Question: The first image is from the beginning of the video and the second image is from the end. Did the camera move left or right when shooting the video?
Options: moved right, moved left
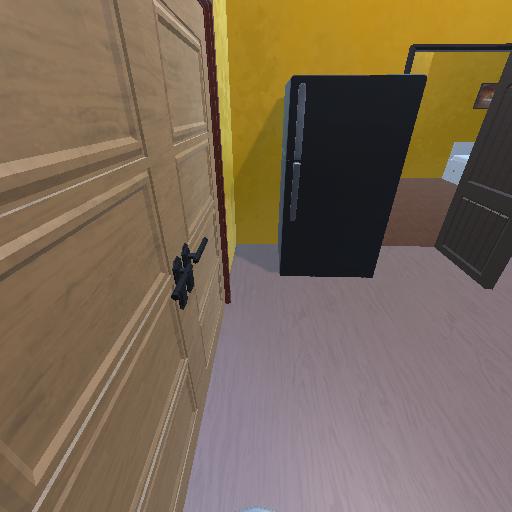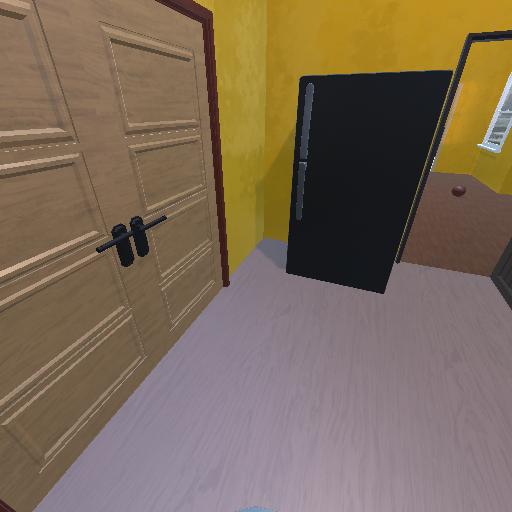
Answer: moved right